Interaction volume radius: 5 \u00c5
Interaction volume height: 10 \u00c5
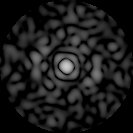
Disorder parameter: 0.8536